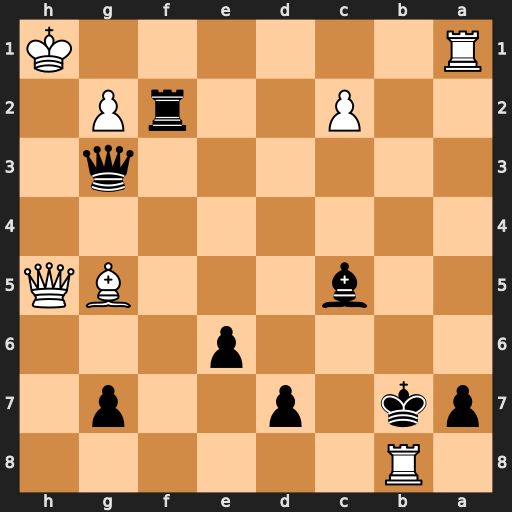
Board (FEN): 1R6/pk1p2p1/4p3/2b3BQ/8/6q1/2P2rP1/R6K
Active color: b
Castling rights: -
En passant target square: -
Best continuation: Qxb8 Rb1+ Bb6